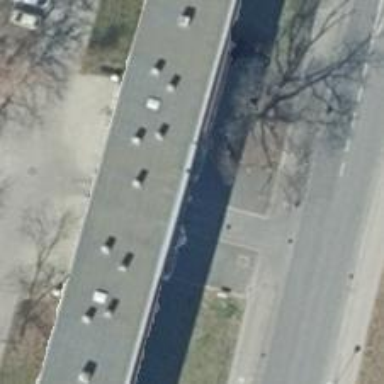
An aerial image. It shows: Footway tunnel passing through building.